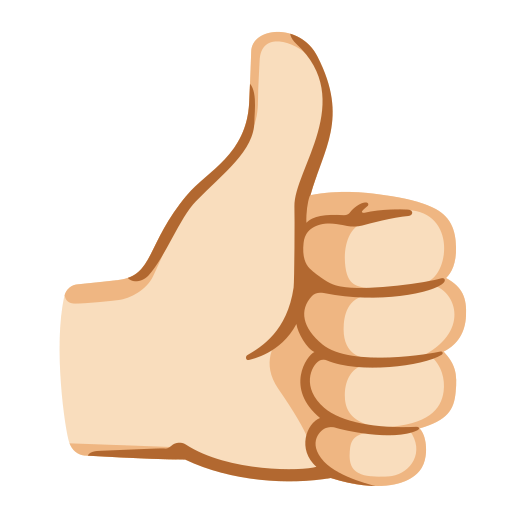
Emoji: 👍🏻